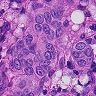
Metastatic tissue present: yes